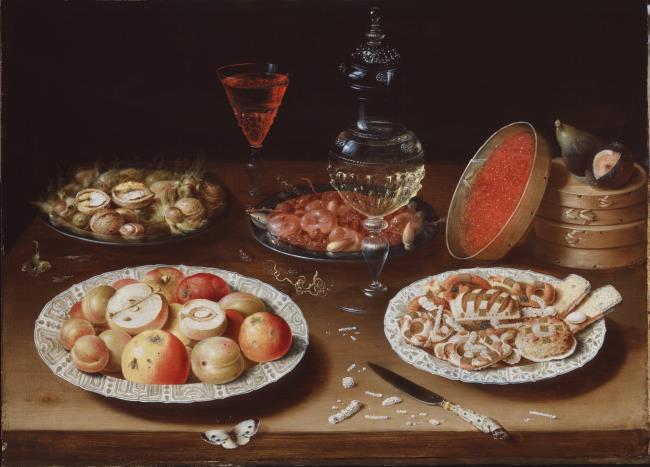
Title: Stilleven met vruchten, koekjes, spanen dozen en glaswerk
Artist: Osias Beert (I)
Earliest date: 1607
Latest date: 1612
Genre: painting
Iconography: Still Life
Keywords: still life, on a wooden tray or table, plate (general, dish), walnut (nut), filbert, porcelain (visual work), apple, apricot (fruit), peach, wine glass, raisin, fig, almond, confectionery, caraf, knife, box (container), fig, large cabbage white butterfly, fly, pewter (metalwork)